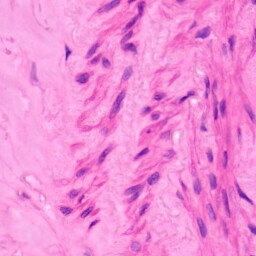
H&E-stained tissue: Lung